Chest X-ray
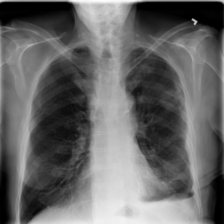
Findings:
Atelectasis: negative
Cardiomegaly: negative
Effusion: negative
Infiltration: negative
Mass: negative
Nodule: negative
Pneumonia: negative
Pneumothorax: positive
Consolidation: negative
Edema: negative
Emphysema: negative
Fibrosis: negative
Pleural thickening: negative
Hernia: negative